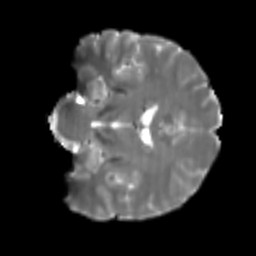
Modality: T2w
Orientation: coronal
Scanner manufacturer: siemens
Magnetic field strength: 3 T
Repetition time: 4 s
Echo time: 0.0594 s